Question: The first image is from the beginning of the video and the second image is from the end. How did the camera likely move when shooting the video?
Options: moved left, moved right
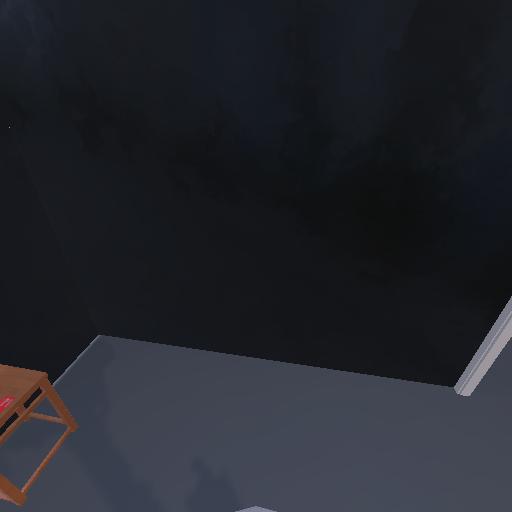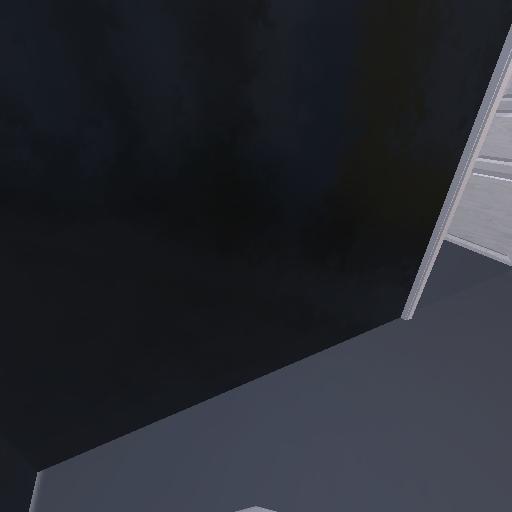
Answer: moved left